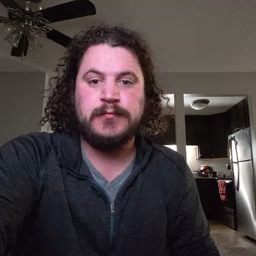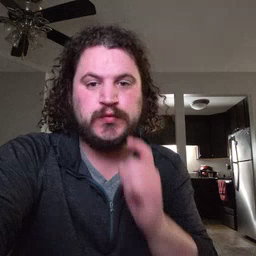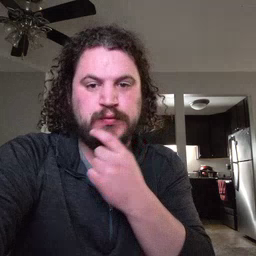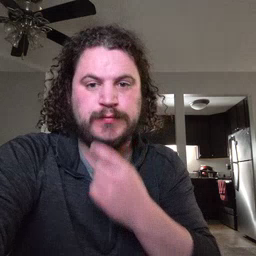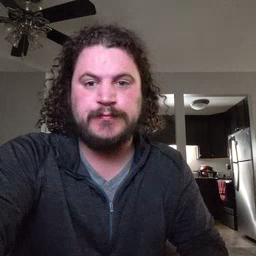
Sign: tooth